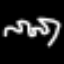
Label: squiggle